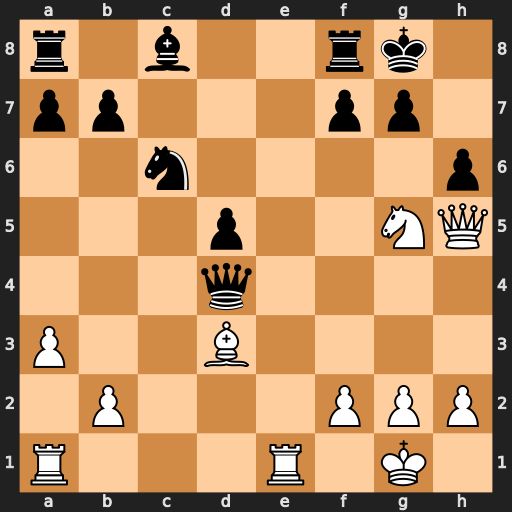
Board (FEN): r1b2rk1/pp3pp1/2n4p/3p2NQ/3q4/P2B4/1P3PPP/R3R1K1
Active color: w
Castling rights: -
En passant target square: -
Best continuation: Qxf7+ Rxf7 Re8+ Rf8 Bh7+ Kh8 Rxf8#